Sex: M
Age: 66
Scanner: Avanto
Primary tumour origin: Melanoma
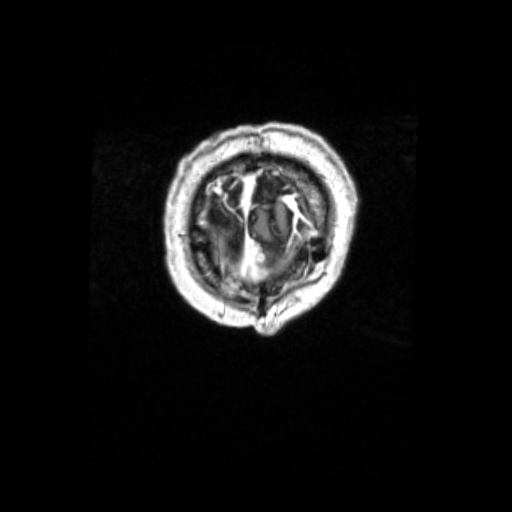
Segmented lesion volume (cc): 0.9442
Number of lesion components: 1